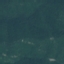
Land use / land cover class: Forest